Field crop: maize
Growth stage: 2
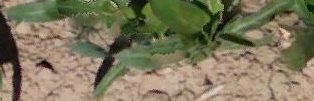
Species: maize